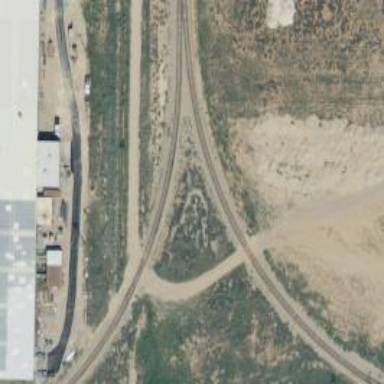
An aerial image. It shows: Railway spur service.